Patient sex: M
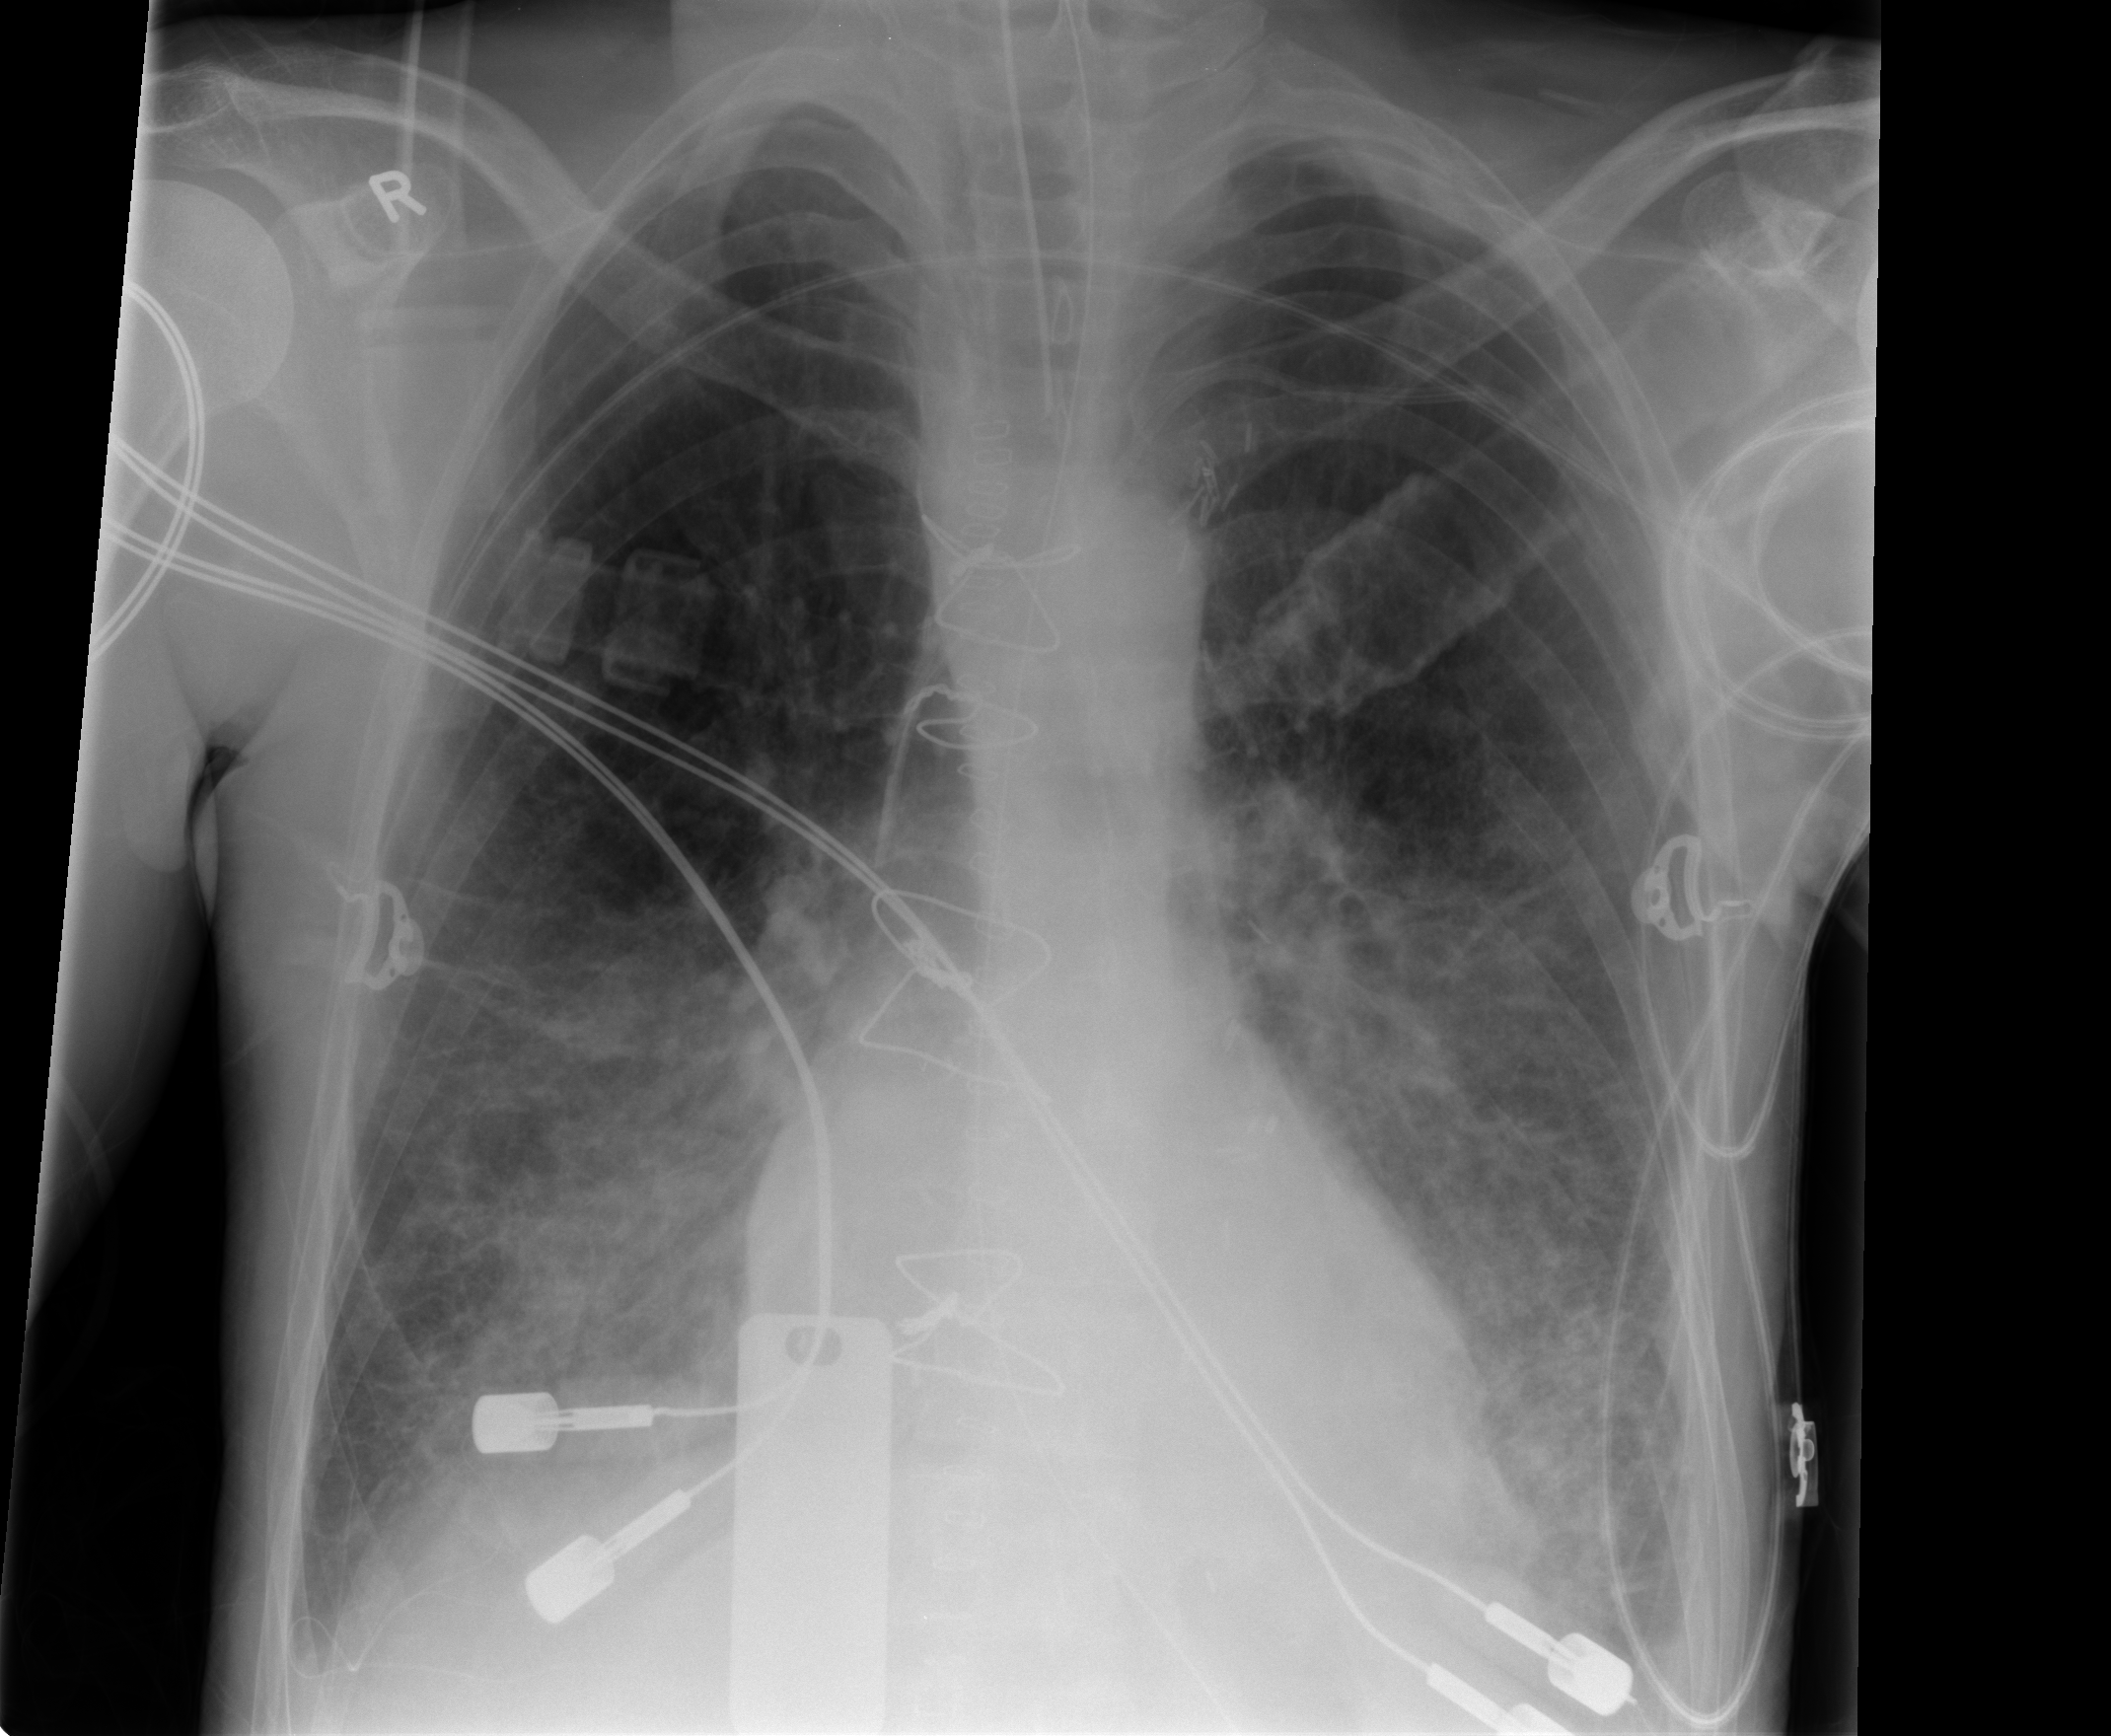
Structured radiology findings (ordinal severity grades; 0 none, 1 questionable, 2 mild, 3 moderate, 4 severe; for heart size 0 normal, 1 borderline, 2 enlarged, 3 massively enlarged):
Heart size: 2
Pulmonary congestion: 2
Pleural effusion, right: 2
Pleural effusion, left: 2
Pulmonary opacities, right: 3
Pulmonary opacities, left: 3
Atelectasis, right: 2
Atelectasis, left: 2